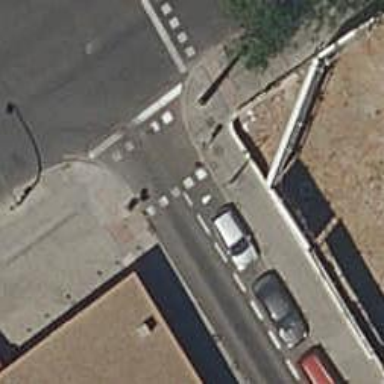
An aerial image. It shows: Crossing with traffic signals.